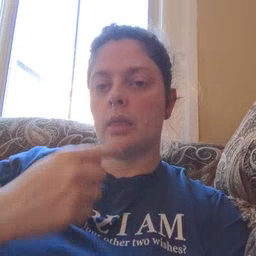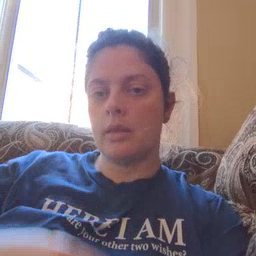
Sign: tongue